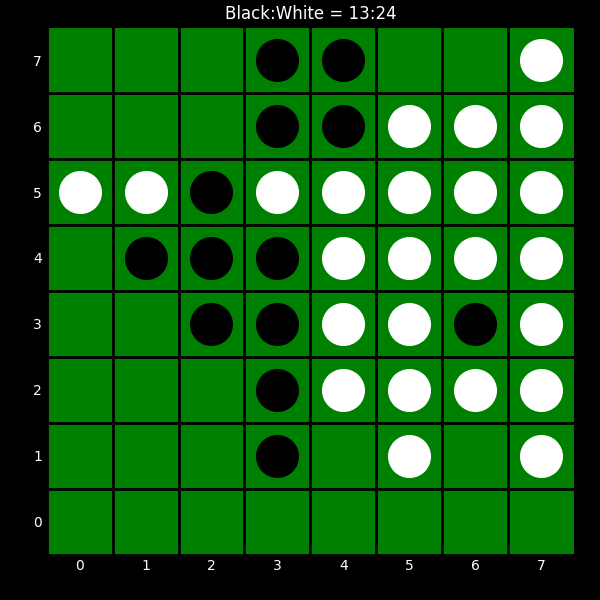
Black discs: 13
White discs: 24